Field crop: maize
Growth stage: 2
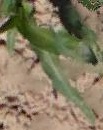
Species: maize